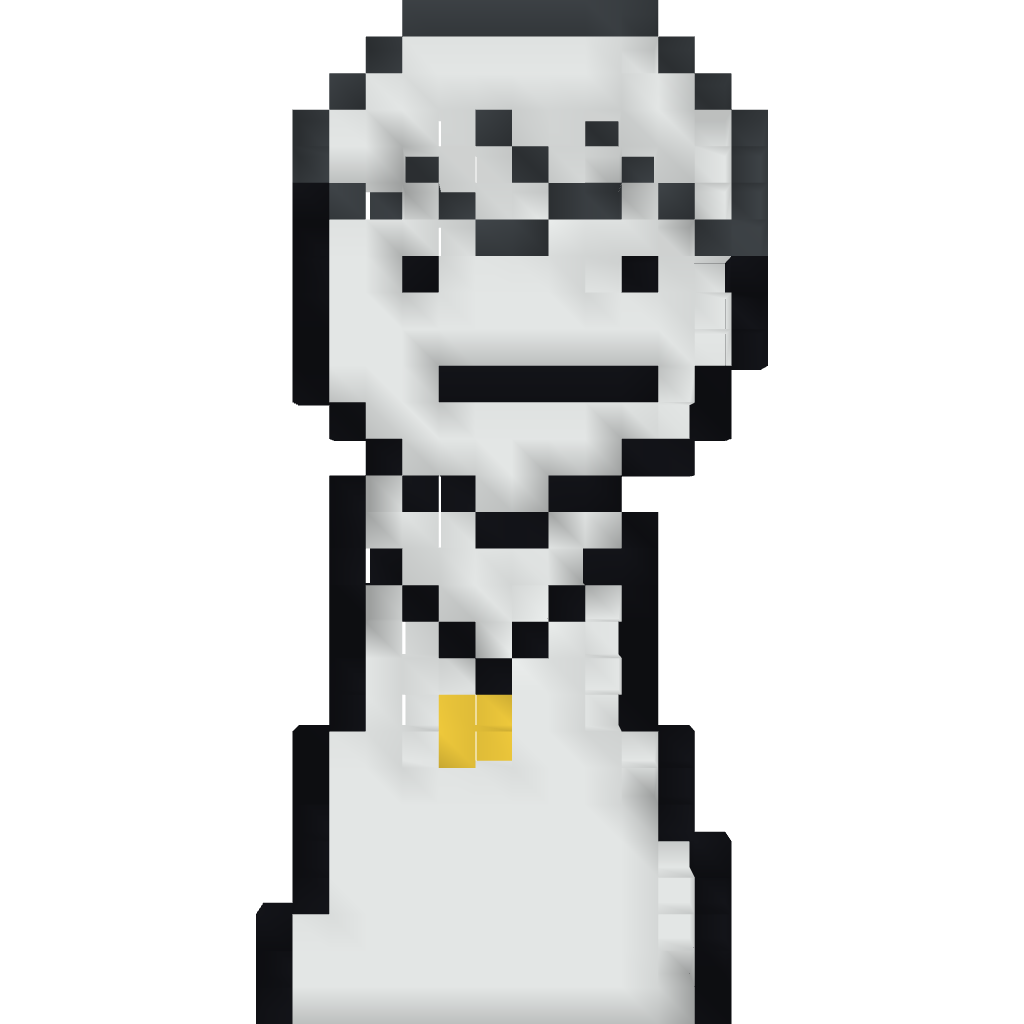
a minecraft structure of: i like trains cool